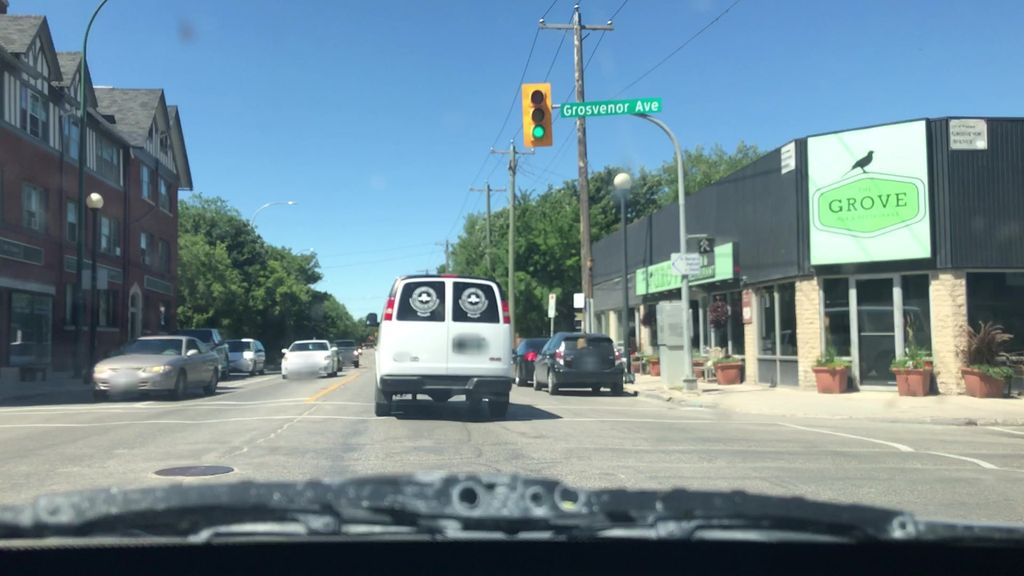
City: winnipeg